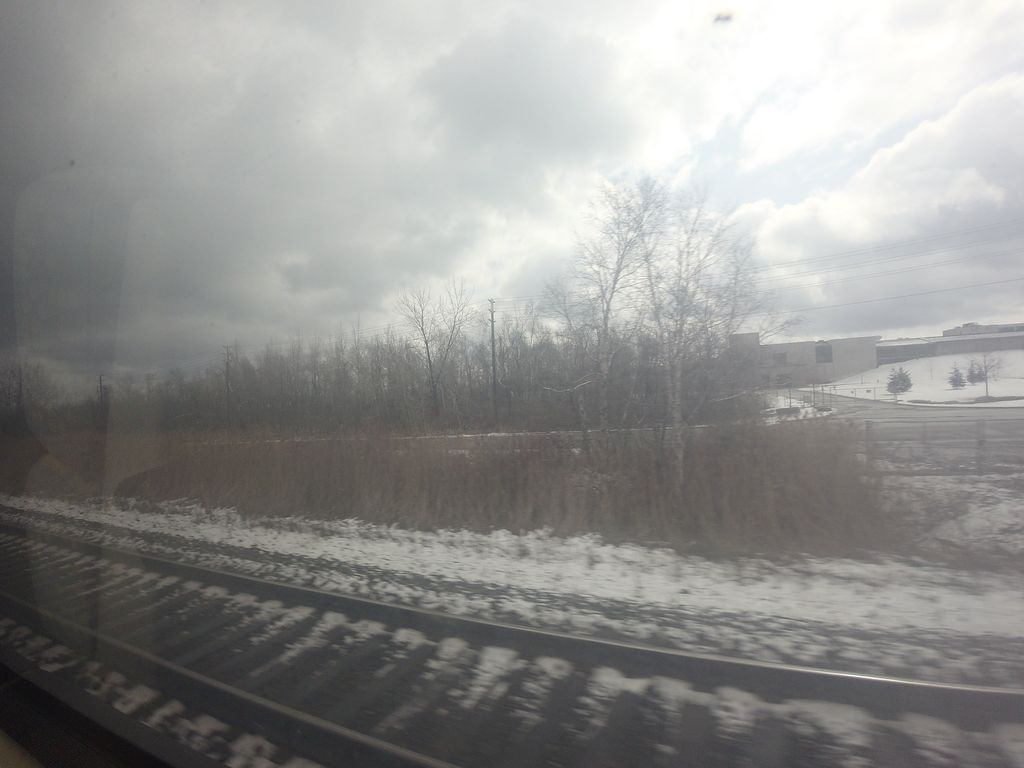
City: toronto